Question: I am trying to output this custom meta in one of my WordPress page templates. The documentation of the plugin seems to be lacking. ( <URL>
Because that I have clone as true it is displayed as so in the custom post type

I am trrying to display it VIA html so maybe the output would be something like
'''
<ul>
<li>Red LED footwell lighting</li>
<li>Red LED Trunk Lighting</li>
<li>etc...</li>
</ul>
'''
Here is how I defined the item I am trying to display
'''
array(
'name' => 'Interior Mods',
'desc' => 'List all of the interior mods',
'id' => $prefix . 'intmods',
'type' => 'text',
'std' => '',
'class' => 'custom-class',
'clone' => true,
),
'''
Thanks
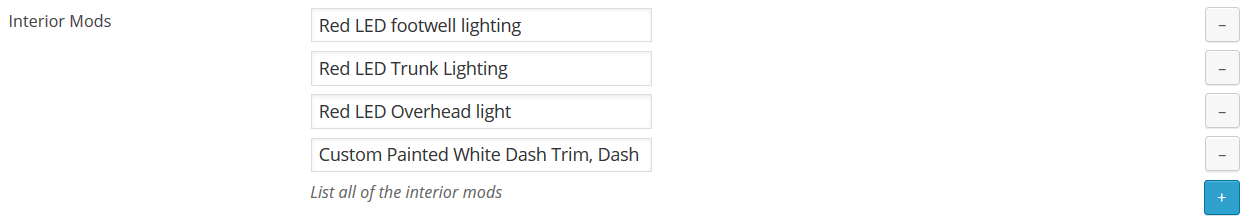
Answer: You can use plug-in codes for get value.
'''
$values = rwmb_meta(
'YOUR_PREFIX_text',
$args = array(
'type'=>'text',
// other options for meta field
),
$post_id = $post->ID
);
if($values){
echo "<ul>";
foreach ($values as $key => $value) {
echo "<li>".$value."</li>";
}
echo "</ul>";
}
'''